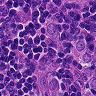
Metastatic tissue present: yes